Question: I have two HTML Div, I want to create a Jquery UI dialog where each of each are displayed in two different columns. Uptill, I am able to display one div in one of the UI box when a button is clicked.
'''
<script>
$(function () {
$("#dialog1").dialog({
autoOpen: false,
show: {
effect: "fold",
duration: 500
},
hide: {
effect: "scale",
duration: 500
}
});
if (document.getElementById("viewcheck").value == "true" && document.getElementById("servercheck").value == "true") {
$("#dialog1").dialog("open");
}
});
'''
'''
<div id="dialog1" title="Basic dialog">
@Model.Message
'''
Something Like this:

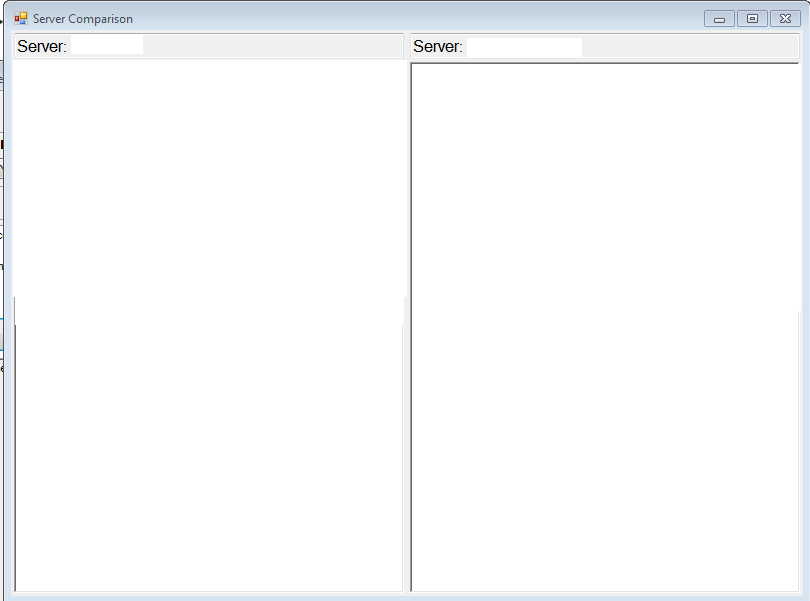
Answer: Try to change the positions of your dialogs (<URL> and then confirm if the two dialogs open at the same time.